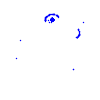
Particle: pion